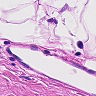
Metastatic tissue present: no